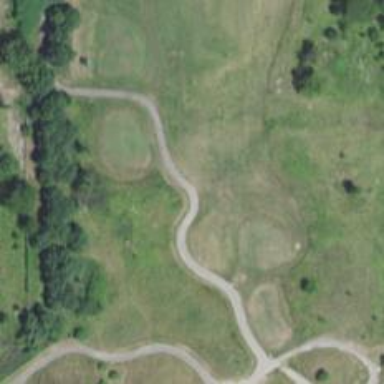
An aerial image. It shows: Path designated for golf carts.